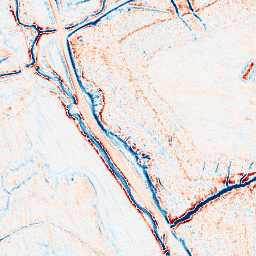
Category: edge_preserving
Decomposition family: anisotropic_diffusion
Decomposition parameters: iterations: 20
kappa: 10
gamma: 0.1
Upsampling method: fft_zeropad
Upsampling parameters: scale: 8
Upsampling scale: 8